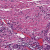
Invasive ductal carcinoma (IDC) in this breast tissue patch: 1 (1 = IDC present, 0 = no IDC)